Aerial crown-view tile of a tropical tree (Barro Colorado Island, Panama), acquired 20250217:
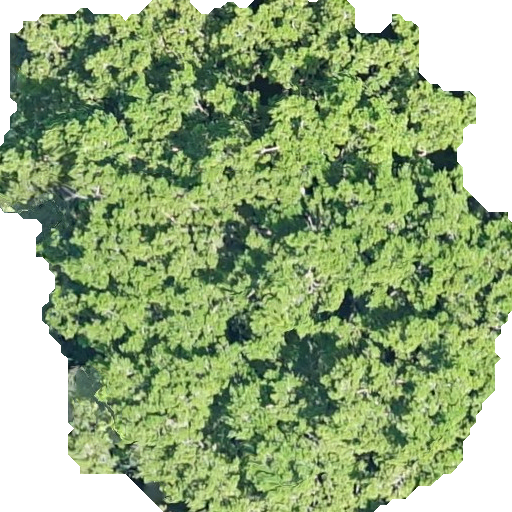
Species: Brosimum alicastrum
GBIF accepted scientific name: Brosimum alicastrum
Crown area: 320.325 m²